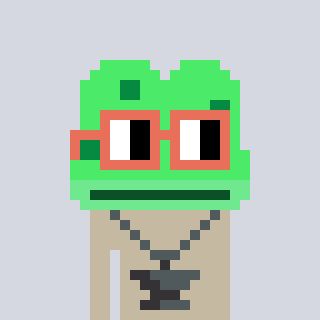
a pixel art character with square orange glasses, a frog-shaped head and a bege-colored body on a cool background